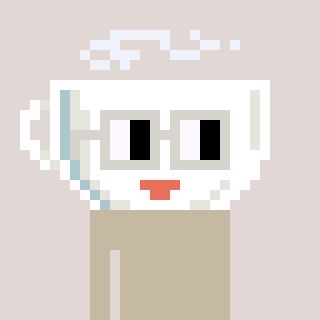
a pixel art character with square light gray glasses, a mug-shaped head and a green-colored body on a warm background